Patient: sex F, age 59
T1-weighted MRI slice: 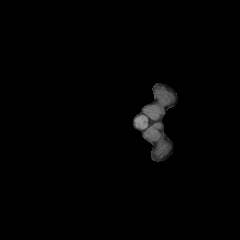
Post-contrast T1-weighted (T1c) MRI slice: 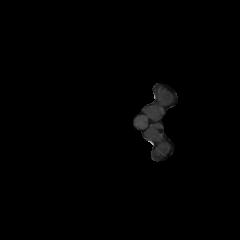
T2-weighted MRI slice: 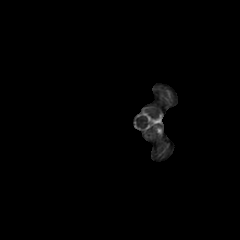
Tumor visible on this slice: no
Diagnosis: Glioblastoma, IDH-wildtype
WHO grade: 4